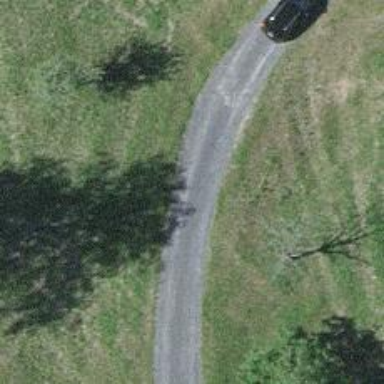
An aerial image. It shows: Driveway made of fine gravel.